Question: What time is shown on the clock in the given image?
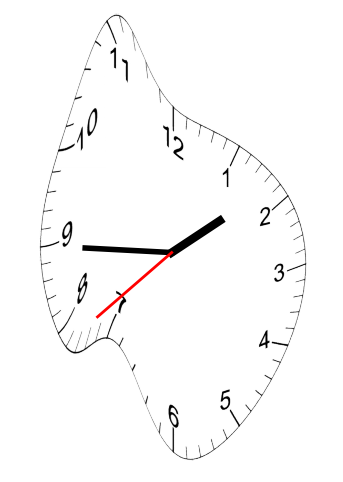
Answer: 01:44:38